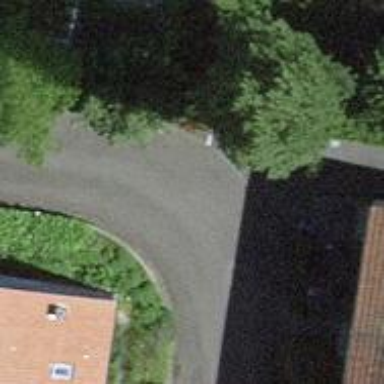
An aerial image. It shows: Smooth asphalt road in residential area.